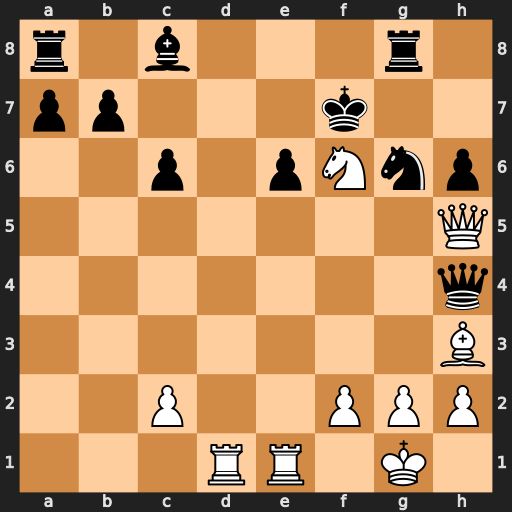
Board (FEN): r1b3r1/pp3k2/2p1pNnp/7Q/7q/7B/2P2PPP/3RR1K1
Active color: w
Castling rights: -
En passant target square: -
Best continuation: Qxh4 Nxh4 Nxg8